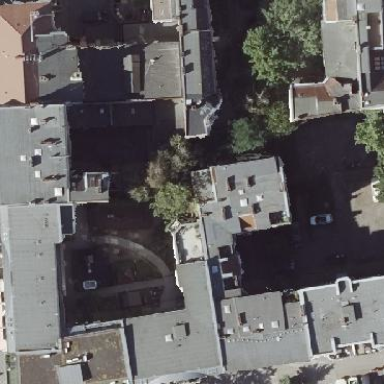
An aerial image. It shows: Residential building with quadruple saltbox roof shape.